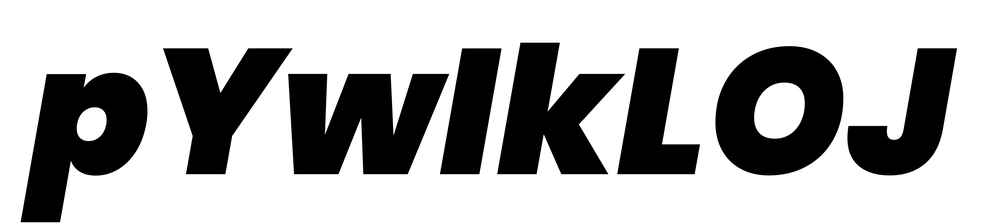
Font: Poppins-BlackItalic